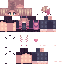
A female human skin with pale skin, wearing blonde long hair dressed in a blue hoodie and black shorts, featuring a closed mouth.